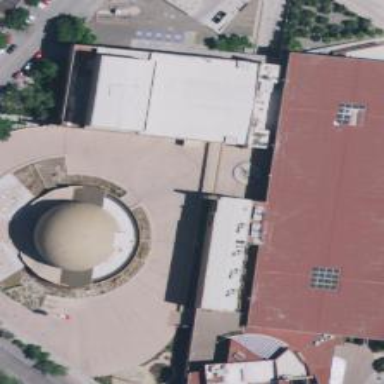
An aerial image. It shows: Museum housed in building.